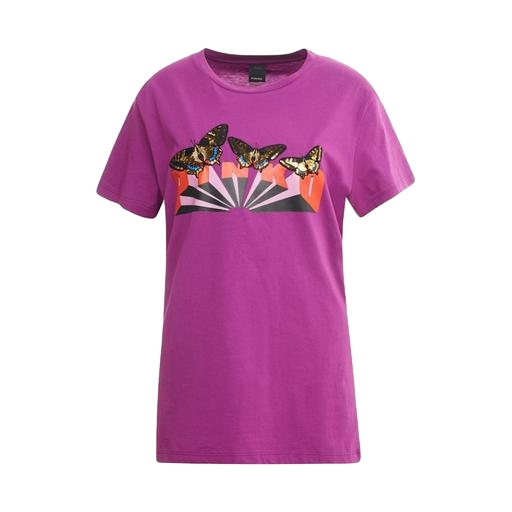
multicolor butterfly-print t-shirt, purple graphic tee, graphic tee, white background